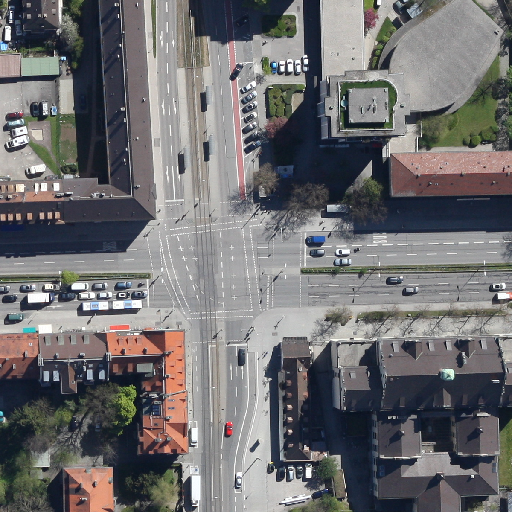
Referring expression: road marking